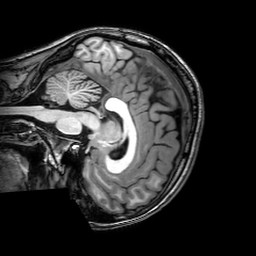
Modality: T1w
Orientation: sagittal
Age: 24
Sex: female
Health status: healthy
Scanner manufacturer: philips
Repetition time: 0.008149 s
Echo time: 0.00374 s